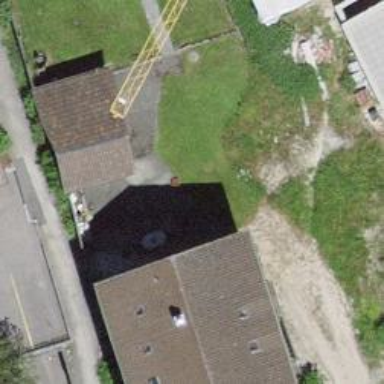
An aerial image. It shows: Residential building.